Aerial crown-view tile of a tropical tree (Barro Colorado Island, Panama), acquired 20250217:
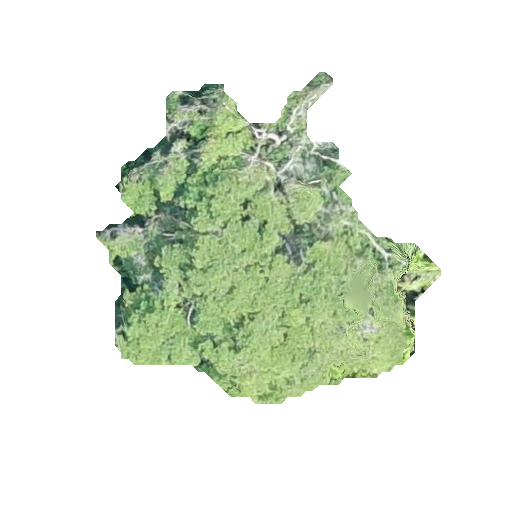
Species: Terminalia amazonia
GBIF accepted scientific name: Terminalia amazonica
Crown area: 103.145 m²